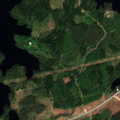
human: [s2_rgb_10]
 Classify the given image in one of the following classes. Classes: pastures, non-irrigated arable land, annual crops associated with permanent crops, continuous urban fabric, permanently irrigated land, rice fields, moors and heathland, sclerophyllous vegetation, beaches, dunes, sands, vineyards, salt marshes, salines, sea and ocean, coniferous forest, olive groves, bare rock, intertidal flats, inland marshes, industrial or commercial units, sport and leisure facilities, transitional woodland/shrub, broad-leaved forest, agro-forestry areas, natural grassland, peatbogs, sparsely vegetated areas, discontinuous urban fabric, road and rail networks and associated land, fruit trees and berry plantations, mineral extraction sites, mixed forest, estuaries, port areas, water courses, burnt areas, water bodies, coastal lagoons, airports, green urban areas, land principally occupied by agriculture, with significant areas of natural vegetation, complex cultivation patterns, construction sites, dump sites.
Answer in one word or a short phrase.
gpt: broad-leaved forest, coniferous forest, mixed forest, water bodies